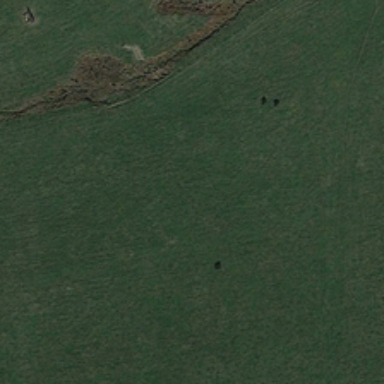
A grid pattern is on the green grass .